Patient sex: M
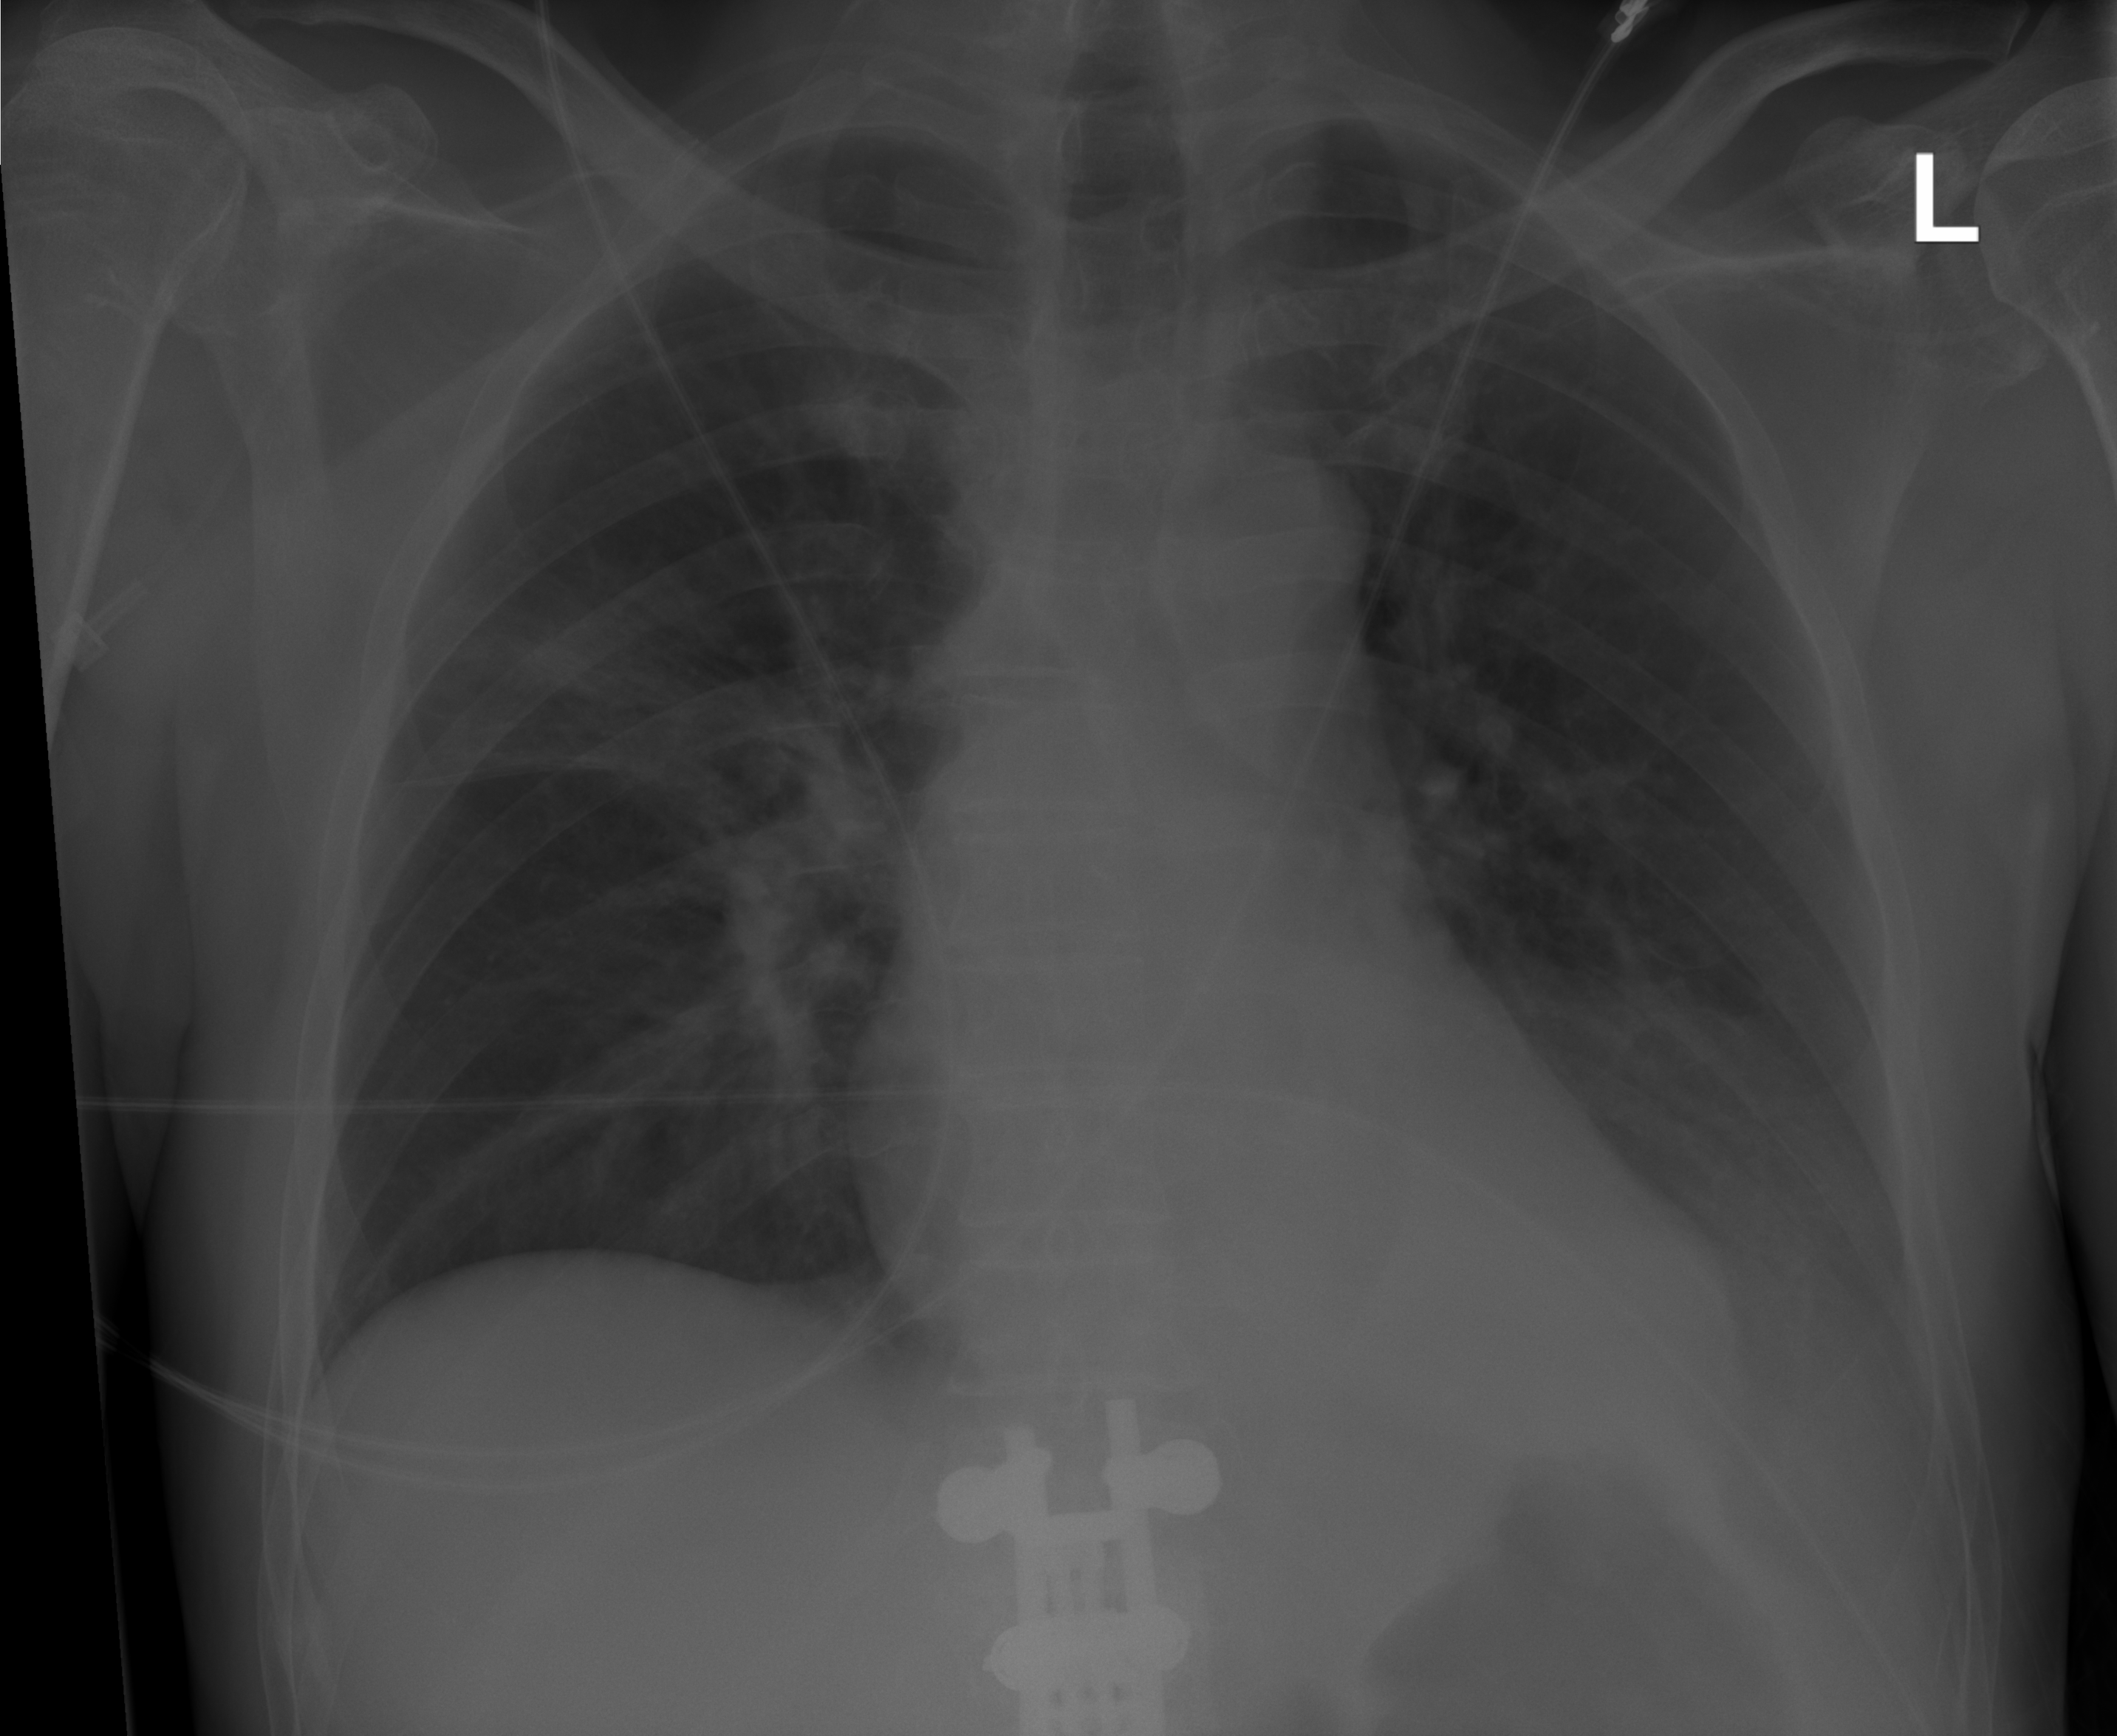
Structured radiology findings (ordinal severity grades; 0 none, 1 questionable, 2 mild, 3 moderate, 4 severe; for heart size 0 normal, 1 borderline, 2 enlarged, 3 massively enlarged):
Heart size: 0
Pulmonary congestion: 0
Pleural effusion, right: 0
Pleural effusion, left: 0
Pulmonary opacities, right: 2
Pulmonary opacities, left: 1
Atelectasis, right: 0
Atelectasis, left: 0